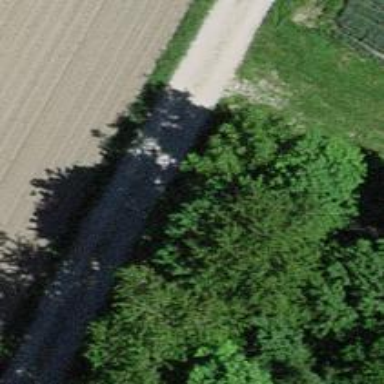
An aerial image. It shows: Track with grade2 tracktype.